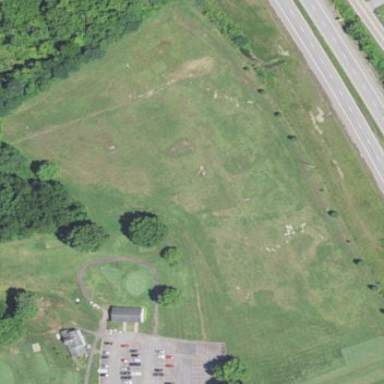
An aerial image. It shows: Driving range for golf practice.